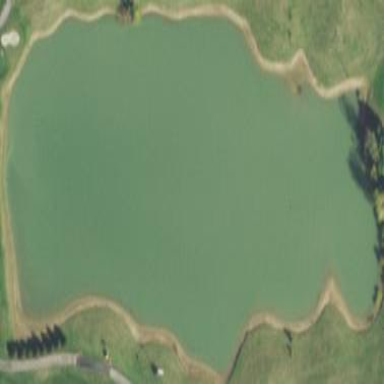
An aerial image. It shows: Water hazard on golf course. The hazard is natural water feature.